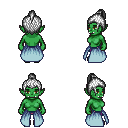
a pixel art fantasy rpg character, female body template, orc, green skin, overskirt, magenta pants, white short topknot hairstyle, gray slippers, four views (front, back, left, right), 2x2 character sprite sheet, small pixel art, hard edges, no anti-aliasing